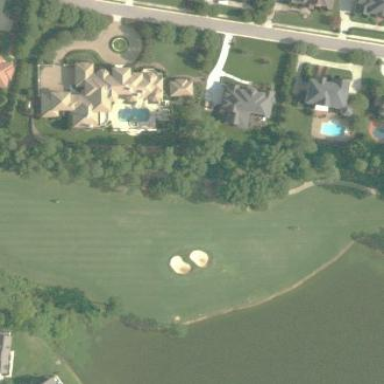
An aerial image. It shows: Golf fairway surrounded by grass.